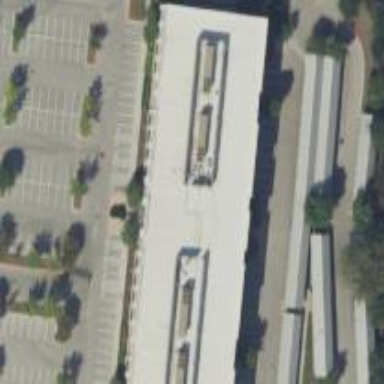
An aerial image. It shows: Commercial building.